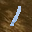
Label: 1